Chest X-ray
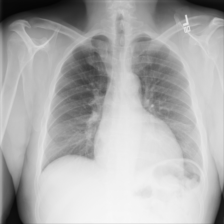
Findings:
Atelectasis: negative
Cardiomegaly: negative
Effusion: negative
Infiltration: negative
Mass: negative
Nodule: negative
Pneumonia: negative
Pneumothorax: negative
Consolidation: negative
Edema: negative
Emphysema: negative
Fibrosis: negative
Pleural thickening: negative
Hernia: negative